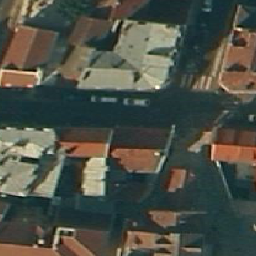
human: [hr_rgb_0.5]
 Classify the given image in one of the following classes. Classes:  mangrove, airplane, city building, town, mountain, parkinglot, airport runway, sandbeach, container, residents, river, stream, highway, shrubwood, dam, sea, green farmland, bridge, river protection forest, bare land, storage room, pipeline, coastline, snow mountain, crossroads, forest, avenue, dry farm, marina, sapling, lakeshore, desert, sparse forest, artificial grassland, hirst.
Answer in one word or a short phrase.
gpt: city building